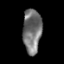
Tissue: lung
Cell type: Others
Senescence score: 0.2195
Nuclear area (px): 808
Mean DAPI intensity: 115.574